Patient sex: M
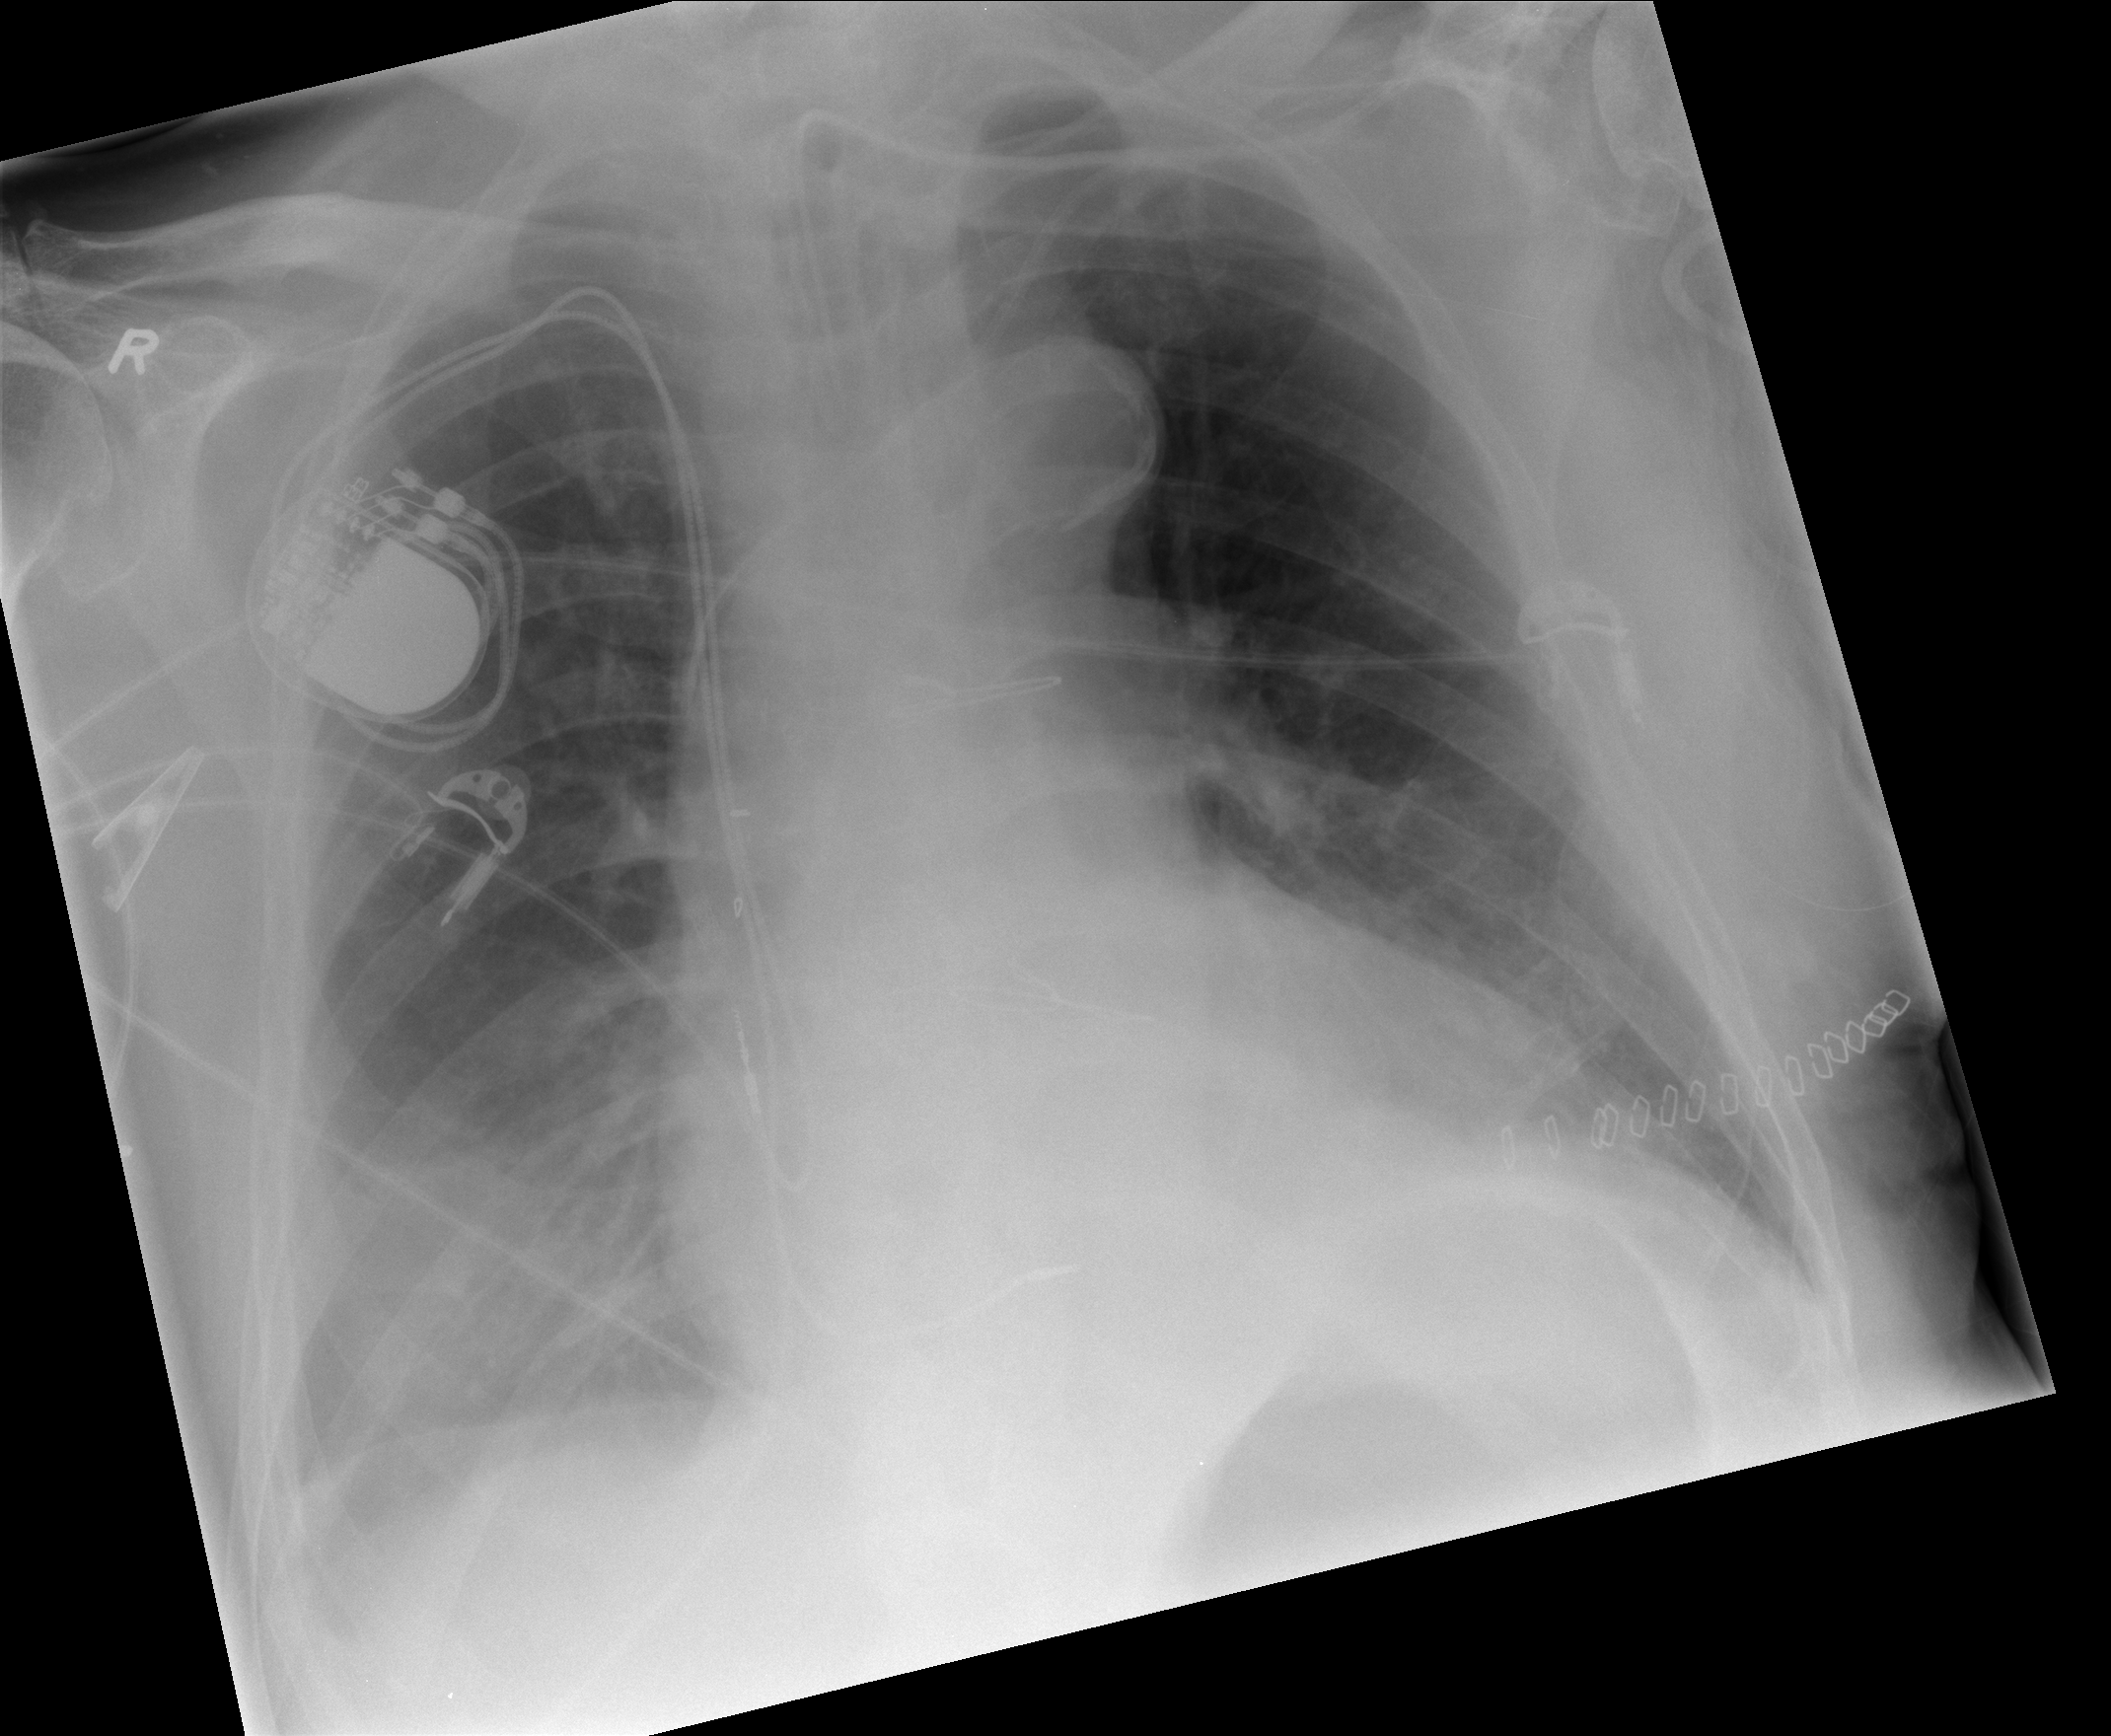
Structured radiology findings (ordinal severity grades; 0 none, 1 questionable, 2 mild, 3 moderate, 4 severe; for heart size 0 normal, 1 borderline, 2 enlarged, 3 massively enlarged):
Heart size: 2
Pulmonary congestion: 1
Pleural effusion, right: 1
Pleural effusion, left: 1
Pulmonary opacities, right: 0
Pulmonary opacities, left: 0
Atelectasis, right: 2
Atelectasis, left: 2